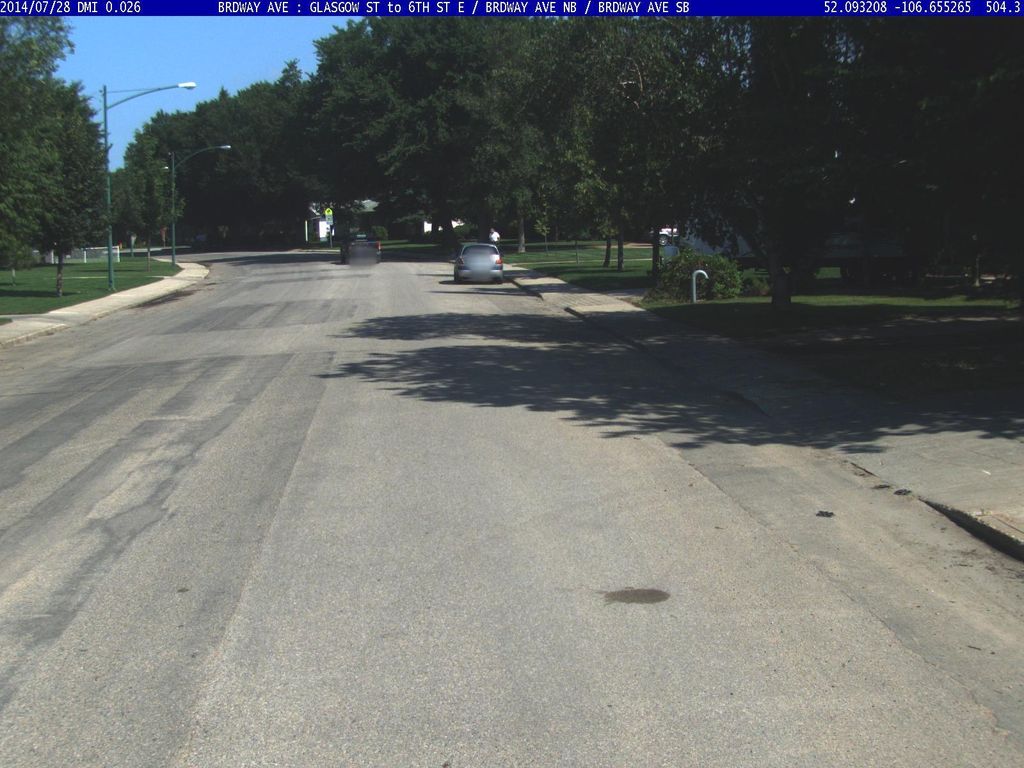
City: saskatoon